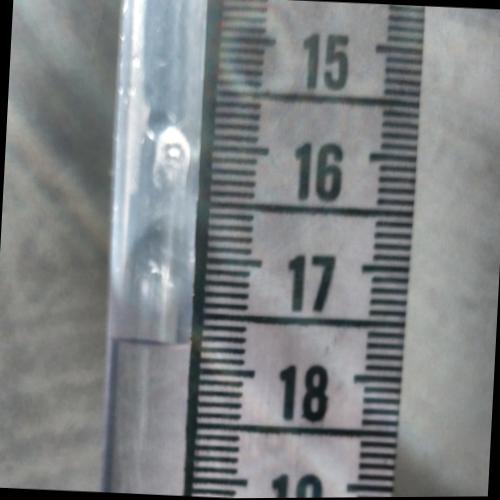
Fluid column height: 17.8 cm